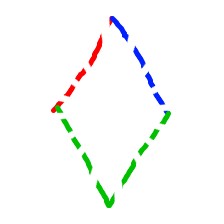
Shape: rhombus